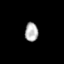
Tissue: skin
Cell type: Epithelial cells
Senescence score: 0.7103
Nuclear area (px): 245
Mean DAPI intensity: 176.416